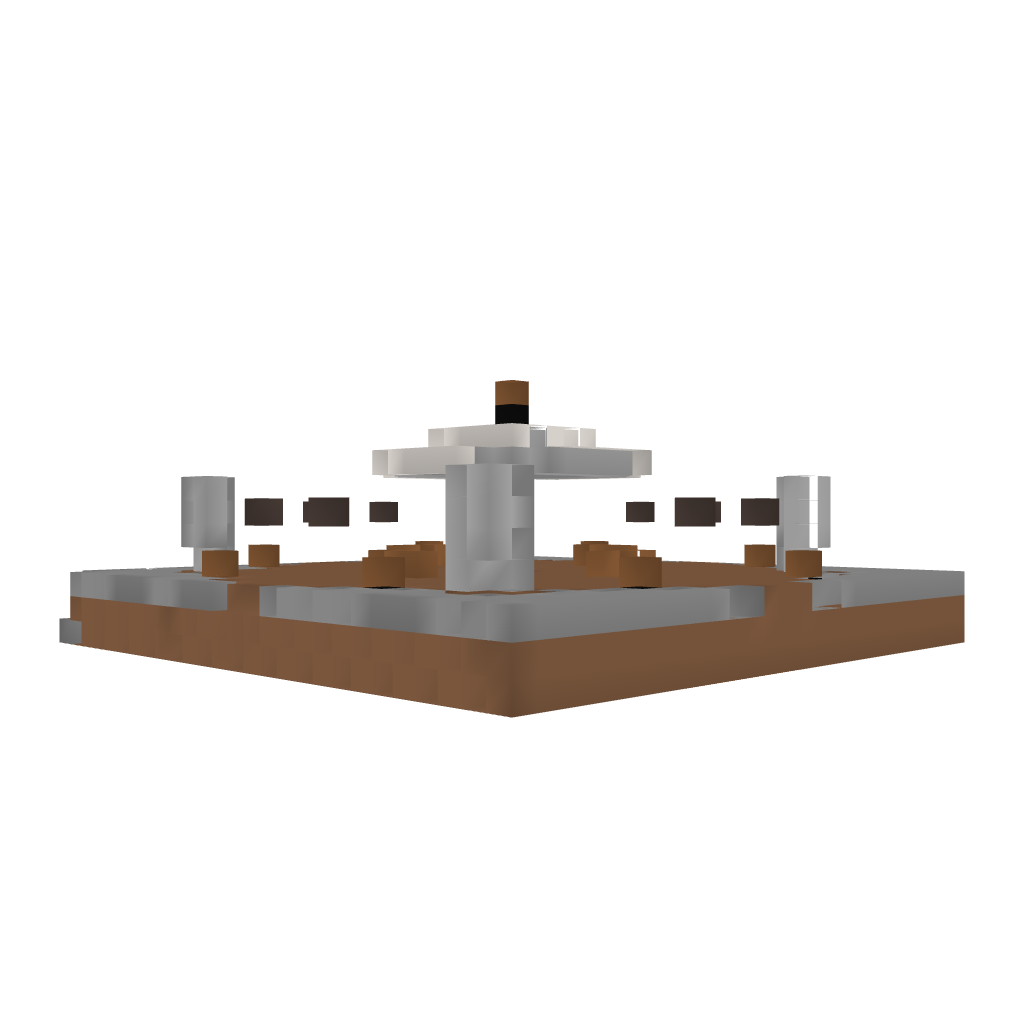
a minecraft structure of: Small HUB